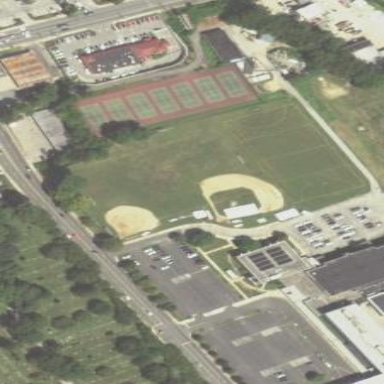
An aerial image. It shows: Baseball pitch for leisure and sports activities.